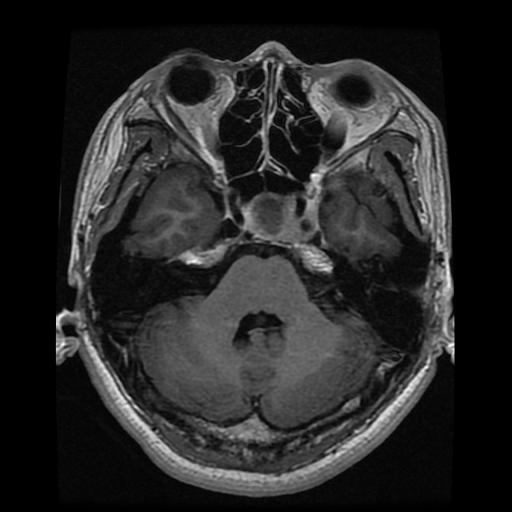
Label: pituitary